Question: I have a web application which is developed using angular js. We also have another legacy web app which is included in iframe in one of our pages. This legacy web app works only in quirks mode. We need to make this work in our firm's browser based application which runs in browser mode=IE9 and has css & js engine of IE8, i.e doc mode=IE8.
Now my requirement is to launch first page of our browser in IE8 doc mode, second in quirks mode and third again in IE8 doc mode. But i find that once i change browser mode, its stick for entire web app even second page loaded has different configuration.
Is it possible in some way to change browser mode page wise?

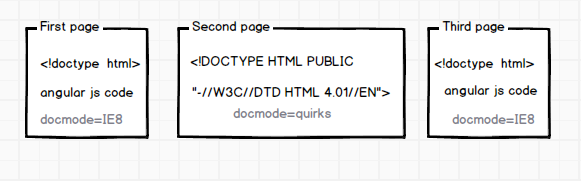
Answer: It's best to set your doctype to the max
'''
<!DOCTYPE html>
'''
And use the meta tag to change certain pages.
The meta tag is placed in the 'head' tag and tells your browser how to behave.
For IE 8
'''
<meta http-equiv="X-UA-Compatible" content="IE=8" />
'''
For Quirk mode
'''
<meta http-equiv="X-UA-Compatible" content="IE=5" />
'''
Setting it to '5' tells the browser to work in quirks mode.